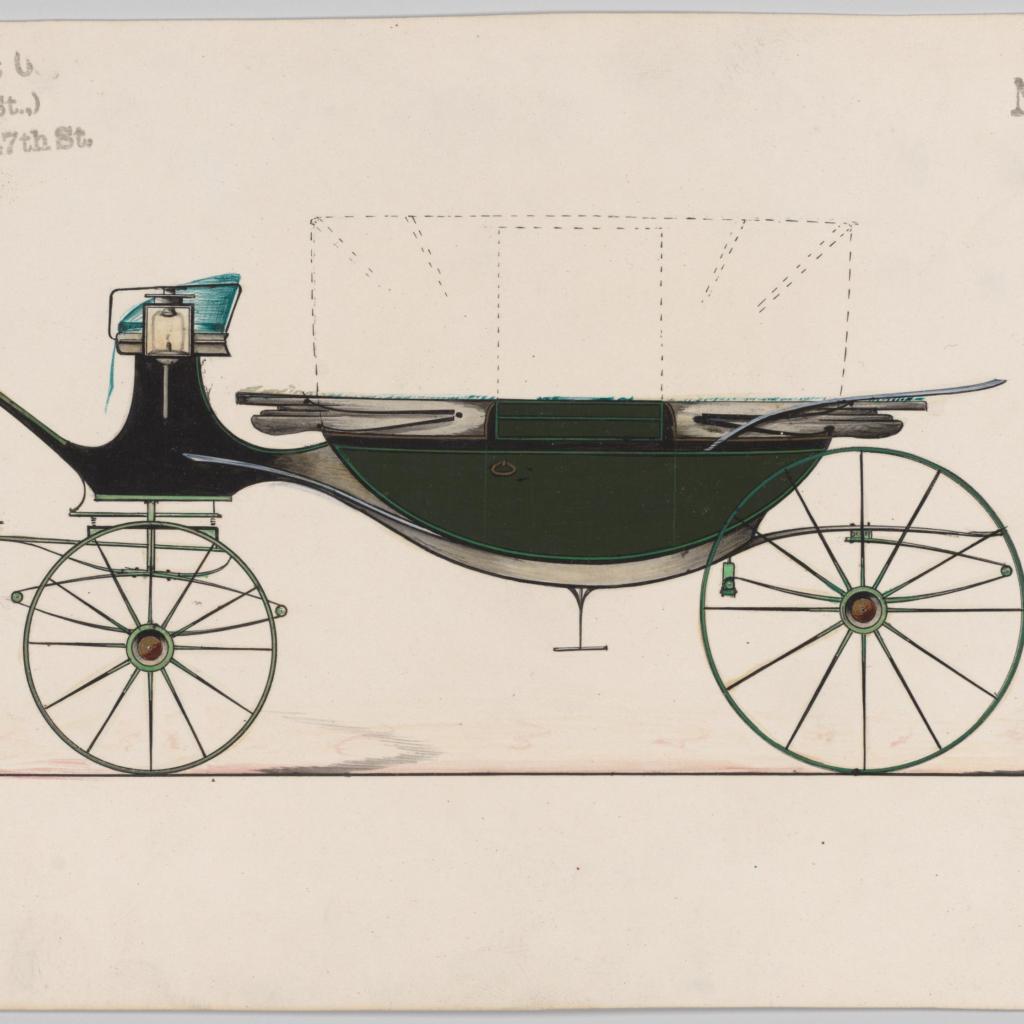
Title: Design for Landau, No. 3267
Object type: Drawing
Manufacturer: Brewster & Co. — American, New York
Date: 1876
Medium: Pen and black ink, watercolor and gouache with gum arabic
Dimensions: sheet: 6 1/16 x 9 in. (15.4 x 22.9 cm)
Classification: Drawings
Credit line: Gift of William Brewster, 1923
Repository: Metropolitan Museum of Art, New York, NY